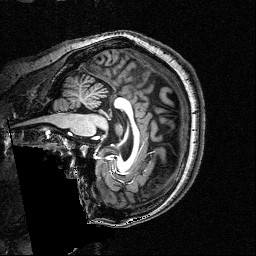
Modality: T1w
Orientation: sagittal
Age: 23
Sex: female
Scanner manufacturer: siemens
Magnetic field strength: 3 T
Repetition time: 2.5 s
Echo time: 0.00393 s